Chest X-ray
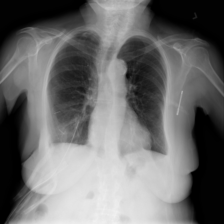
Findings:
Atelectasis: negative
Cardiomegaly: negative
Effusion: negative
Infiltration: negative
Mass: negative
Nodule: negative
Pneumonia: negative
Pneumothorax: negative
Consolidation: negative
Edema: negative
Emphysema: negative
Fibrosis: negative
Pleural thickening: negative
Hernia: negative